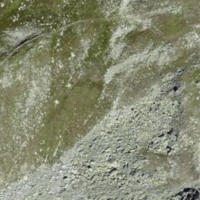
EUNIS habitat code: 31
Species observed at this site:
Saxifraga bryoides